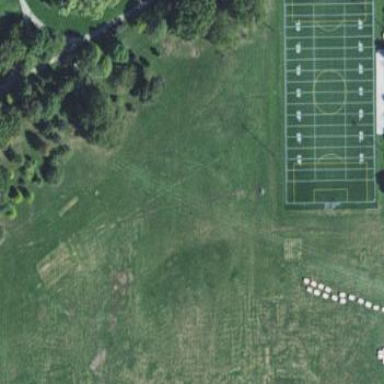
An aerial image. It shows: Pitch for American football.